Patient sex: M
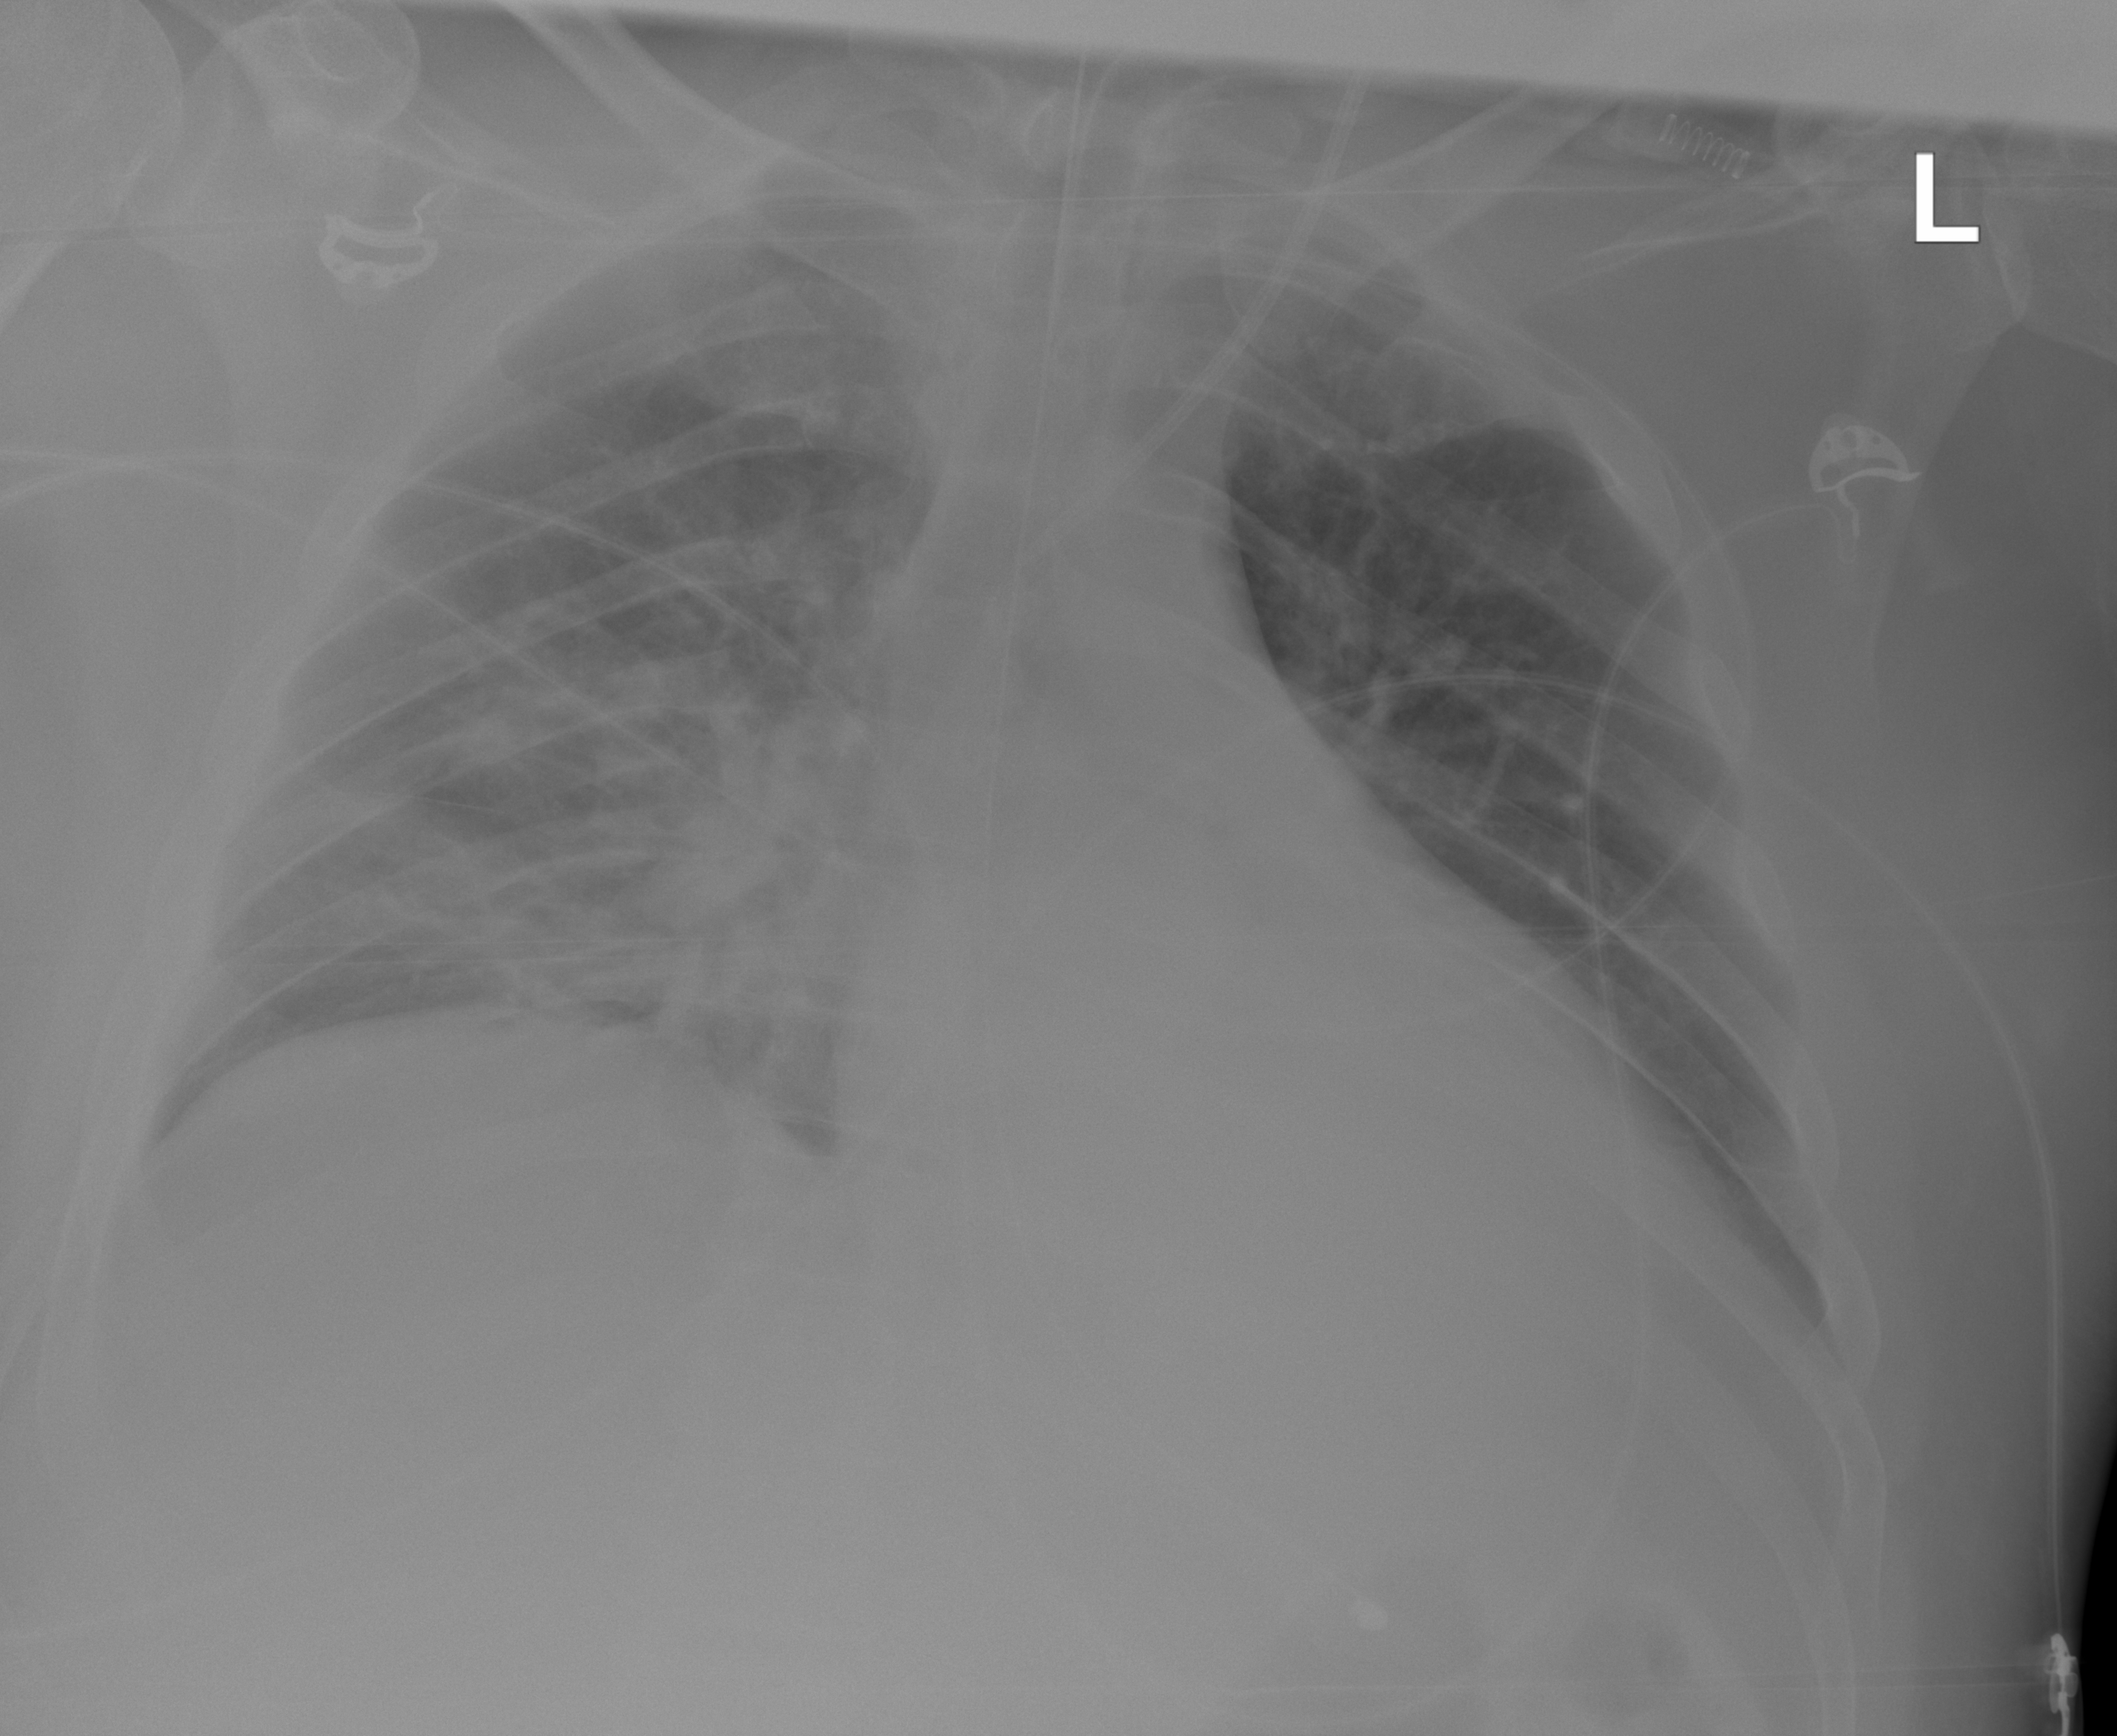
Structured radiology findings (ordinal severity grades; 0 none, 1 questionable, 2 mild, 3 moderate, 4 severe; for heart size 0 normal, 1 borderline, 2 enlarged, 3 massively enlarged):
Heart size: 2
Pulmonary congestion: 0
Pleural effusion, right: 0
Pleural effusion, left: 0
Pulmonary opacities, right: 2
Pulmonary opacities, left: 2
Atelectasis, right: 2
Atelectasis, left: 0